Question: Can someone please explain why the 1st function works but the 2nd doesn't?
'''
unsigned int utf8_count(char* in)
{
unsigned int i = 0, c = 0;
while (in[i])
{
if ((in[i] & 0xc0) != 0x80)
c++;
i++;
}
return c;
}
unsigned int utf8_count(char* in, unsigned int in_size)
{
unsigned int i = 0, c = 0;
while (i < in_size)
{
if ((in[i] & 0xc0) != 0x80)
c++;
i++;
}
return c;
}
'''
I understand what '(in[i] & 0xc0) != 0x80' does but I don't understand why 'i < in_size != in[i]'?
Example string: 'gorudentaimuraba/sukimasuitsuchi' 57 bytes, 19 characters.
Why 'utf8_count(in, 57)' return 57 and not 19?
The binary representation of the example string:

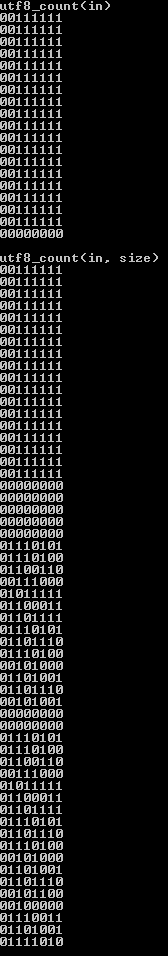
Answer: Works perfectly fine here.. <URL>
I tested it in both CodeBlocks on Windows 8 using g++ 4.8.1 and MSVC 2013. Also tried it on linux.. Works. They both print 19..
So whatever you're feeding it is not the same string that you have in the OP..
'''
// UTF8Test.cpp : Defines the entry point for the console application.
//
#include "stdafx.h"
#include <iostream>
#include <cstring>
#include <clocale>
int strlen_u8(const char* str)
{
int I = 0, J = 0;
while (str[I])
{
if ((str[I] & 0xC0) != 0x80)
{
++J;
}
++I;
}
return J;
}
int strlen_s_u8(const char* str, unsigned int size)
{
unsigned int I = 0, J = 0;
while (I < size)
{
if ((str[I] & 0xC0) != 0x80)
{
++J;
}
++I;
}
return J;
}
#if defined _MSC_VER || defined _WIN32 || defined _WIN64
int _tmain(int argc, _TCHAR* argv[])
#else
int main(int argc, char* argv[])
#endif
{
#ifdef _MSC_VER
const char* str = "gorudentaimuraba/sukimasuitsuchi";
#else
const char* str = u8"gorudentaimuraba/sukimasuitsuchi";
std::setlocale(LC_ALL, "ja_JP.UTF-8");
#endif
std::cout << strlen_u8(str) << "
";
std::cout << strlen_s_u8(str, strlen(str)) << "
"; //can use 57 instead of strlen.
std::cin.get();
}
'''